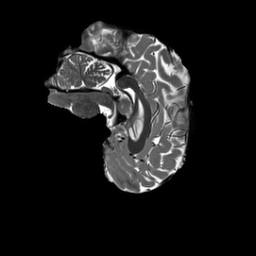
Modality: T2w
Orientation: sagittal
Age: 21
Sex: male
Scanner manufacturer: siemens
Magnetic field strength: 3 T
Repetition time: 3.2 s
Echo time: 0.566 s